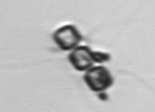
Label: Chaetoceros